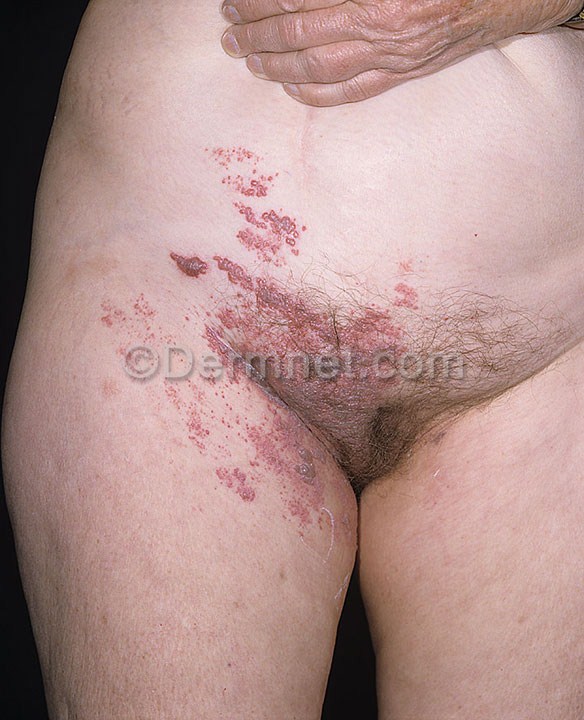
Disease: Warts Molluscum and other Viral Infections